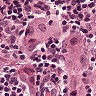
Metastatic tissue present: yes